Field crop: maize
Growth stage: 2
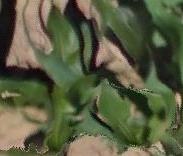
Species: maize